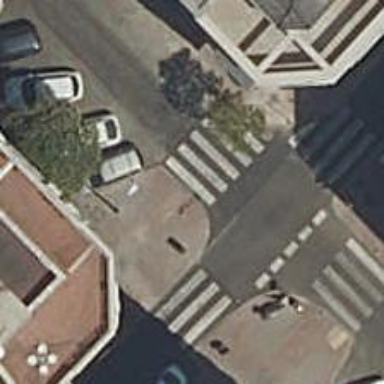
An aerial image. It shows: Zebra crossing on the road.